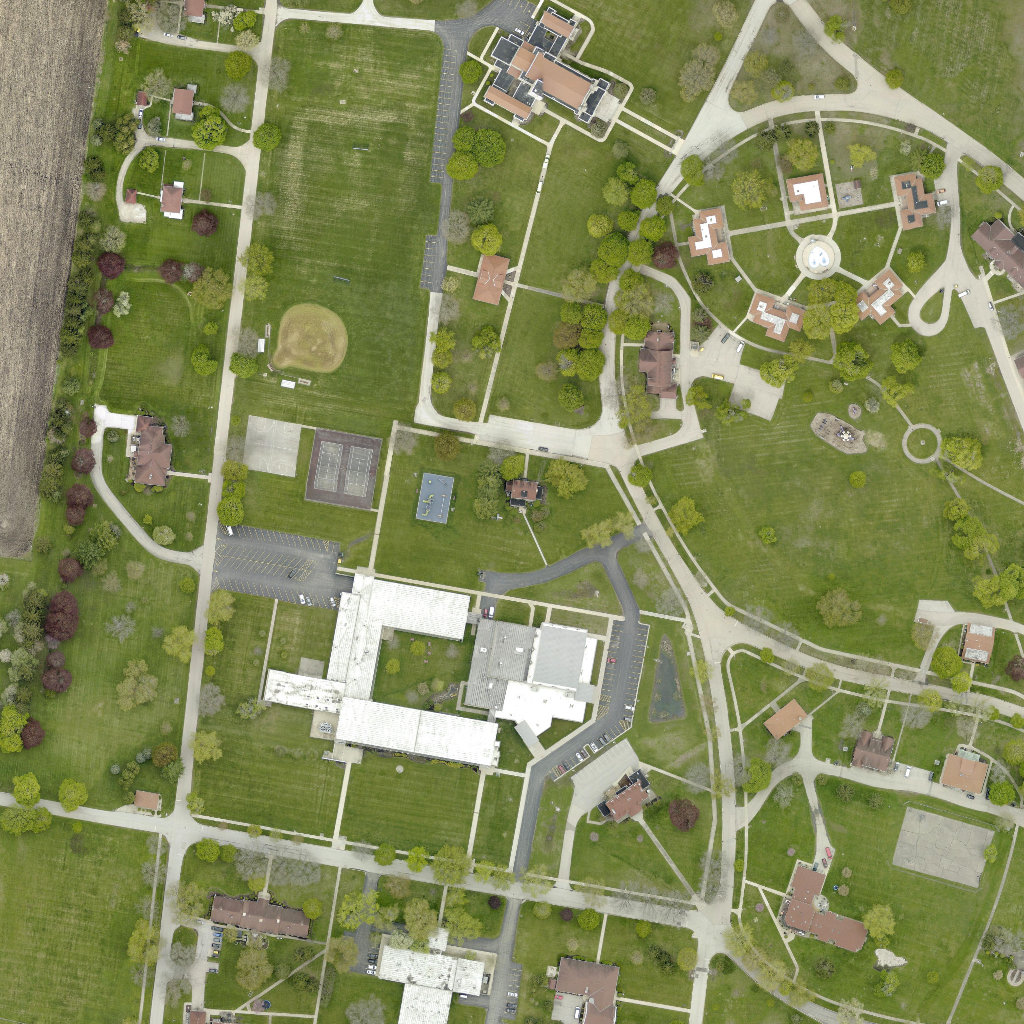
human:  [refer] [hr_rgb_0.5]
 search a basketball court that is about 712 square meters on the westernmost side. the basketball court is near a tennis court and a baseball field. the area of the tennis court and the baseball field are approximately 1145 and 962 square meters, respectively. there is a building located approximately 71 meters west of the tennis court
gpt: <box>[[24, 40, 29, 46, 0]]</box>